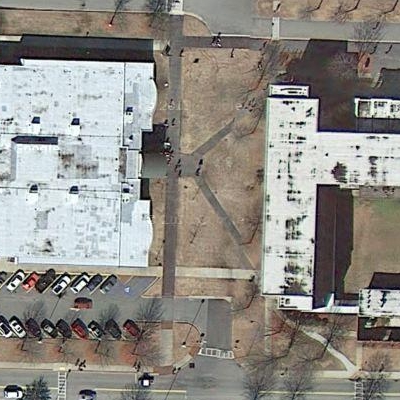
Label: cIndustry